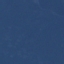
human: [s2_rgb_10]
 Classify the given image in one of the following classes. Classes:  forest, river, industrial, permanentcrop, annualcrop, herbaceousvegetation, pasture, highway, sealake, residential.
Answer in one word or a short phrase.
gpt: SeaLake